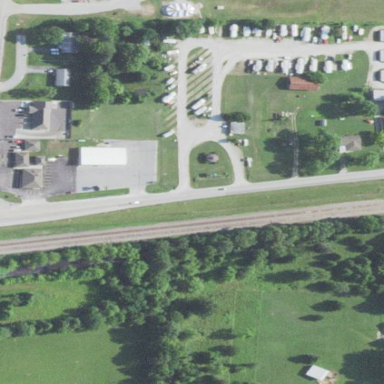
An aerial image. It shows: Caravan site with sanitary dump station.